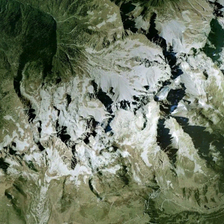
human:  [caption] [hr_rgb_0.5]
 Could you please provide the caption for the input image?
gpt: it is a piece of light green mountain .

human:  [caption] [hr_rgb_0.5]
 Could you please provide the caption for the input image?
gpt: this is a rugged mountain, couloured with green and grey .

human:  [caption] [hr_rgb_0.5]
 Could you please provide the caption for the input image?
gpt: this is a rugged mountain, couloured with green and grey .

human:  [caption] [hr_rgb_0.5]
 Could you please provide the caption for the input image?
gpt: it is a piece of light green mountain .

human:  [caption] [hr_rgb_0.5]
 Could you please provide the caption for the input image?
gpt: it is a piece of light green mountain .